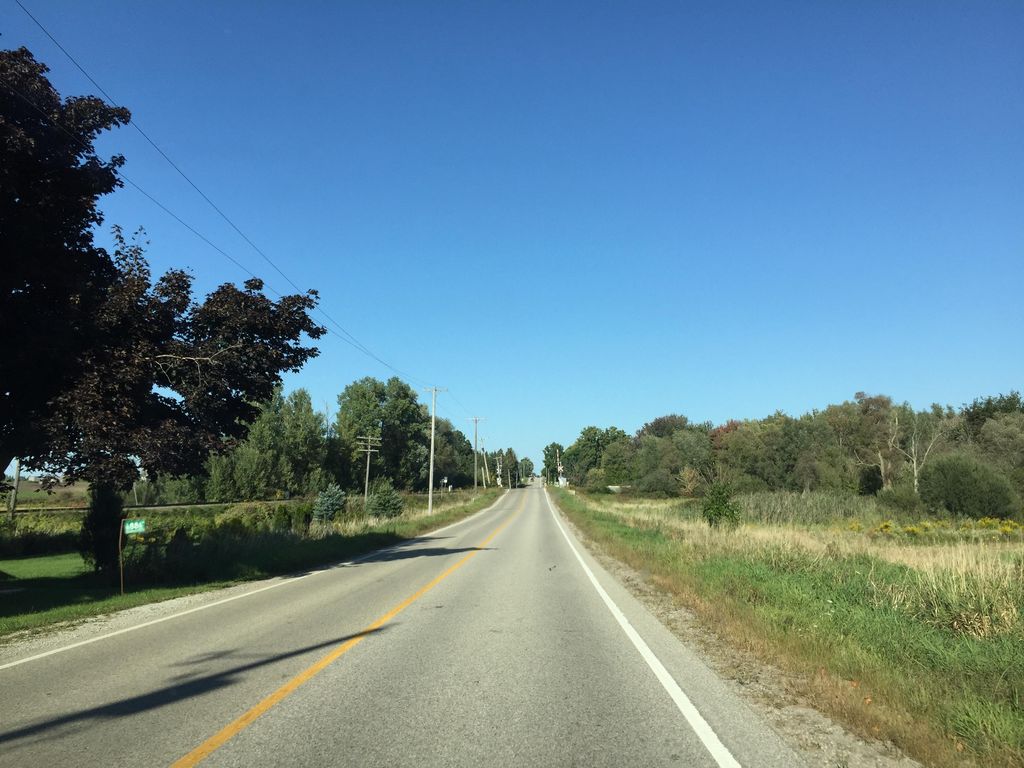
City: kitchener-waterloo